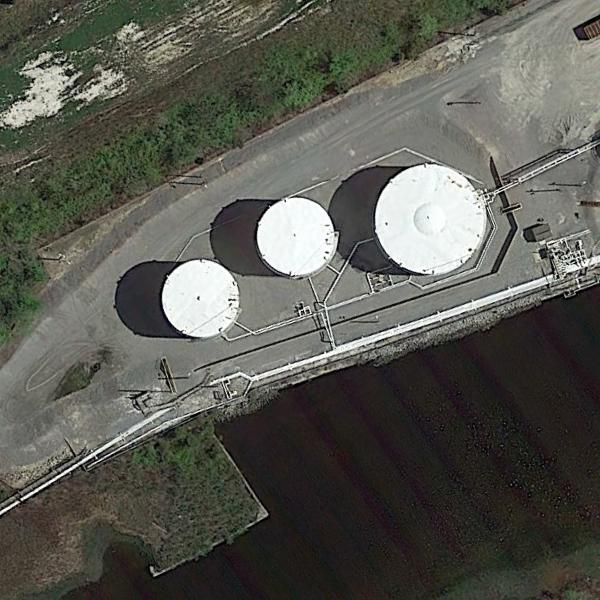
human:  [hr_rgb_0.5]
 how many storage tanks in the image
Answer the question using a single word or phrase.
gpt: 3